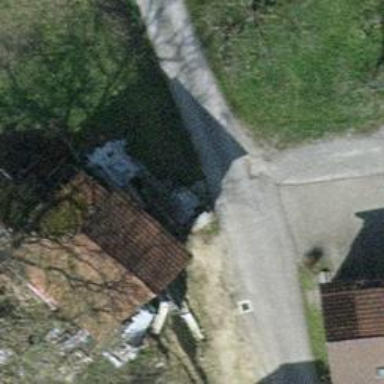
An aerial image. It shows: Gravel road in residential area.